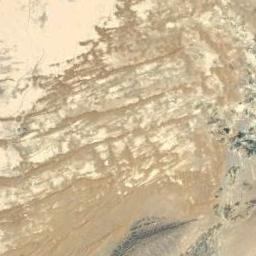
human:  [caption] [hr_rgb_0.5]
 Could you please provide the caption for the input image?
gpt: There are some bare rocks in this desert .

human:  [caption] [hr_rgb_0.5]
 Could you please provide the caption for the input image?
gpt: The yellow desert is next to the bare land .

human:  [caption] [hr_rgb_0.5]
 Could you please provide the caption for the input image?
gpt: The desert has yellow sand, White soil and some mountains .

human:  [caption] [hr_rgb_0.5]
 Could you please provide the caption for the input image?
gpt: The light yellow desert covers the brown bare land .

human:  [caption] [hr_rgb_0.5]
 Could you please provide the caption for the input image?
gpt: A yellow desert covered by bare land .